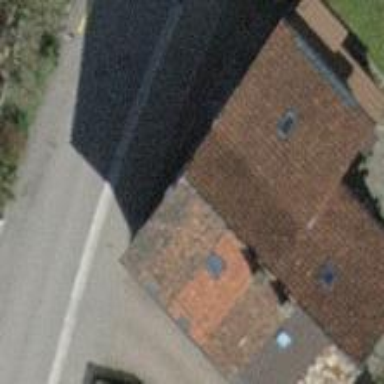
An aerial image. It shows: Semidetached house with gabled roof.